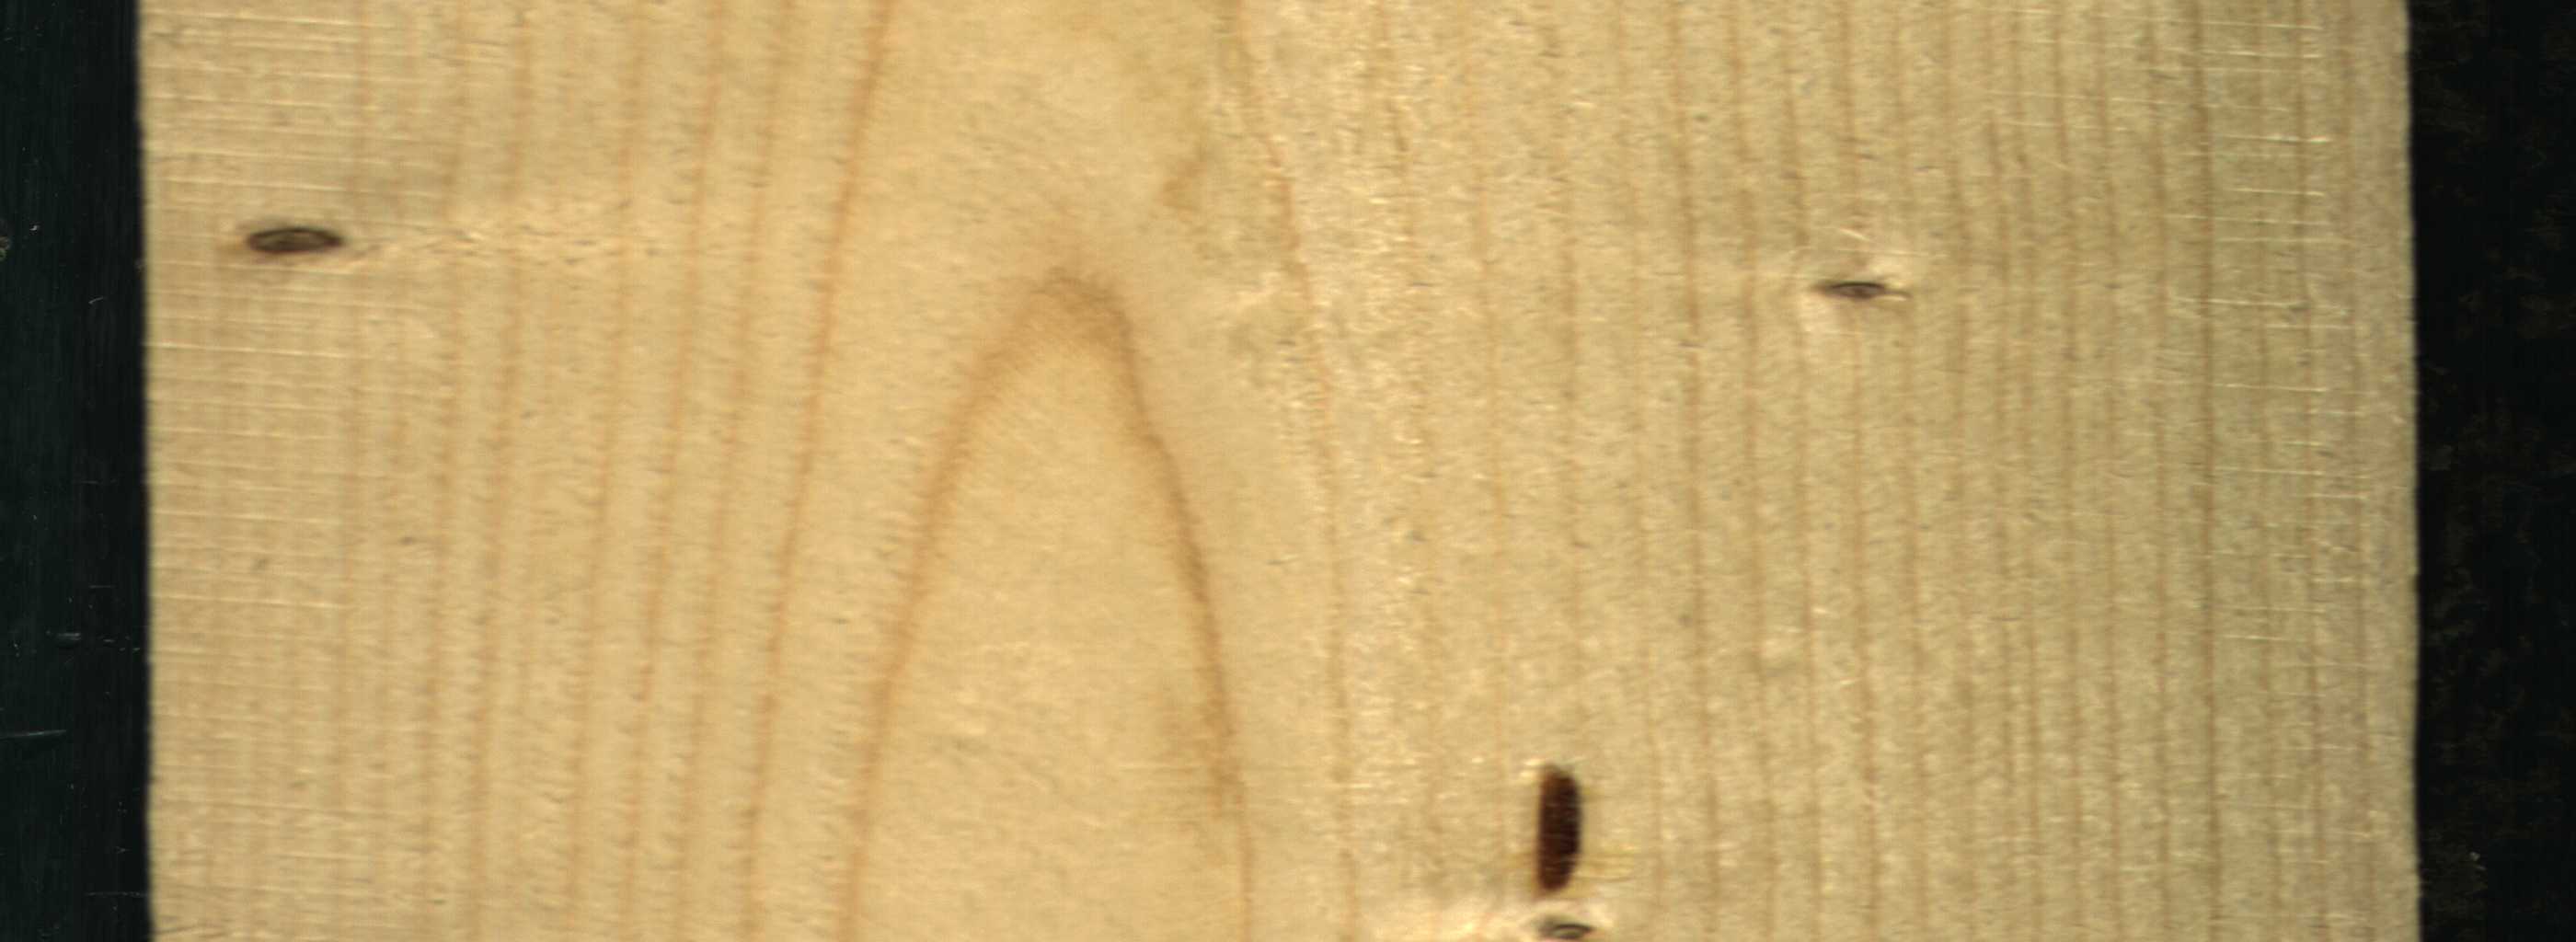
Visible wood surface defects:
resin
Dead_Knot
Live_Knot
Live_Knot